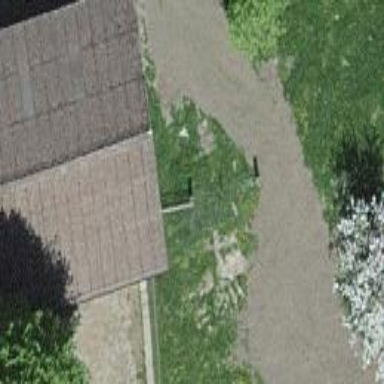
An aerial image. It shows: Garage.